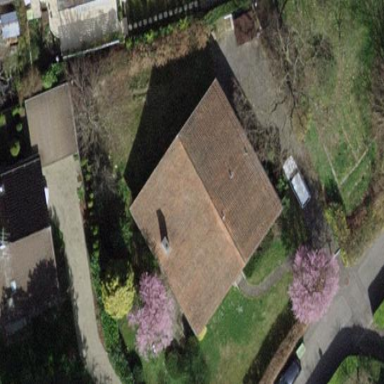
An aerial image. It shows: Garden enclosed by fence.